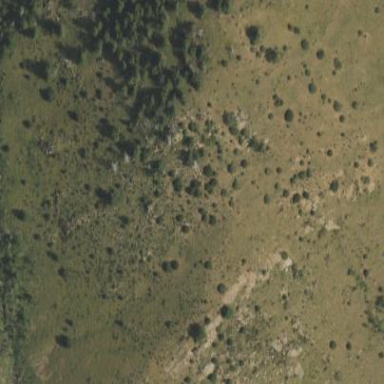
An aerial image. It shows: Scrub area with evergreen needle-leaved vegetation.